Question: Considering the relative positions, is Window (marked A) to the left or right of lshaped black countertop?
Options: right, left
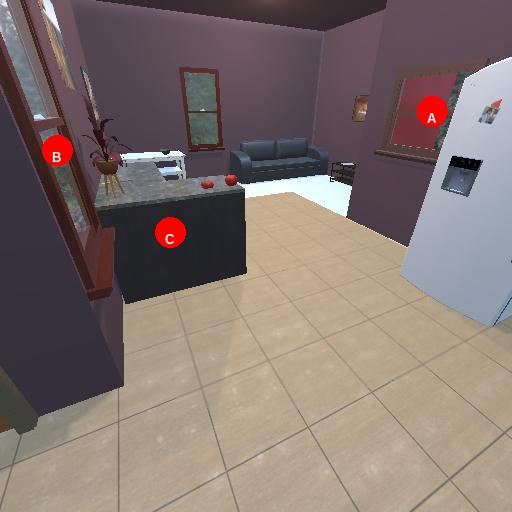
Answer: right